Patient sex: M
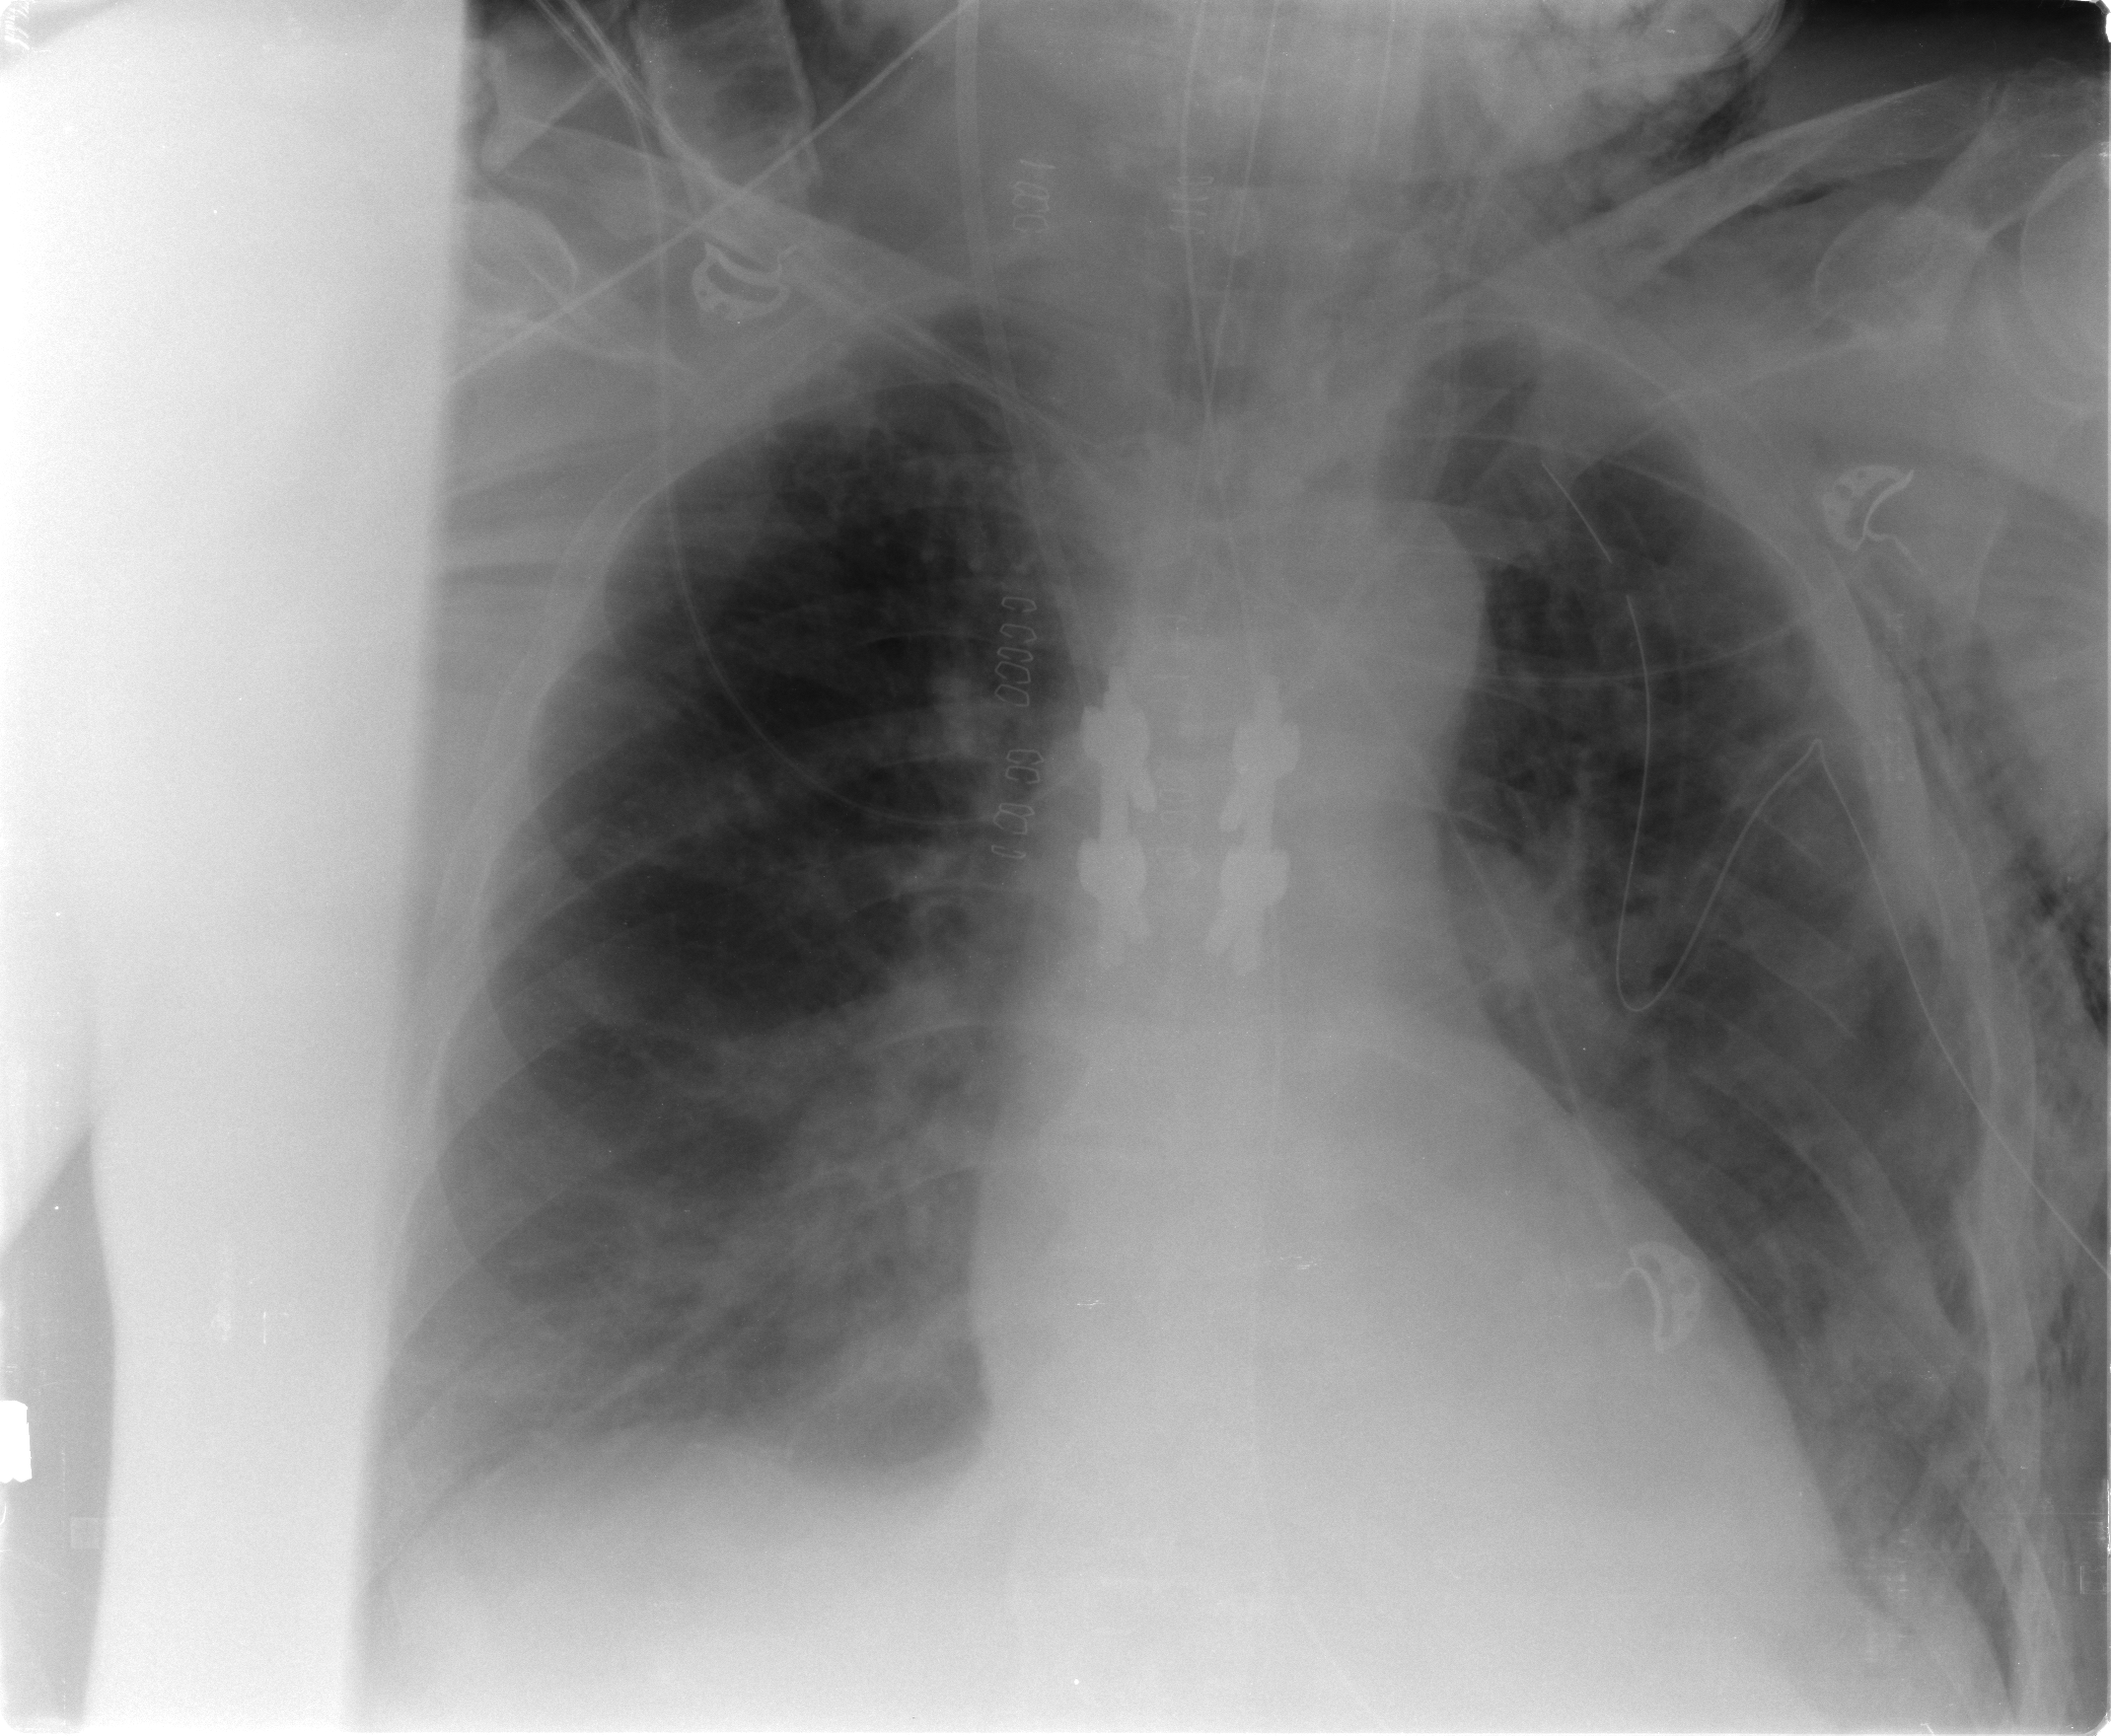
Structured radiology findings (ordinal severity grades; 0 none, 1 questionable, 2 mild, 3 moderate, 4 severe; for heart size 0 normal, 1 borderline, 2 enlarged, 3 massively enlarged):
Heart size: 2
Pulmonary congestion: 2
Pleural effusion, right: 2
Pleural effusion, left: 2
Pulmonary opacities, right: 2
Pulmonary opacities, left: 2
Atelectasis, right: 3
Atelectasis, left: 3